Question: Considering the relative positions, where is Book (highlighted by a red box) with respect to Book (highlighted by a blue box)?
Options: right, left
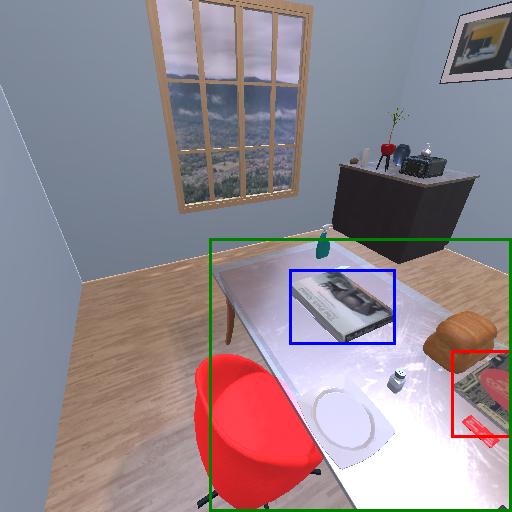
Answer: right